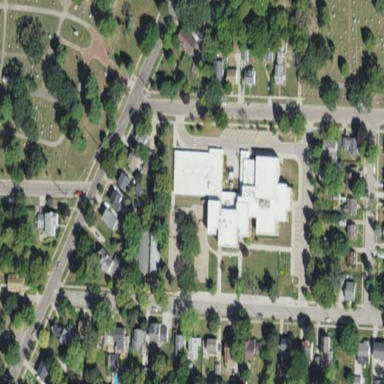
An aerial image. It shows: School building.